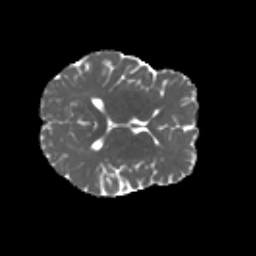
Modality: MD
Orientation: axial
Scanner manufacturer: siemens
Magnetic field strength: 3 T
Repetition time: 4.16 s
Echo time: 0.0806 s